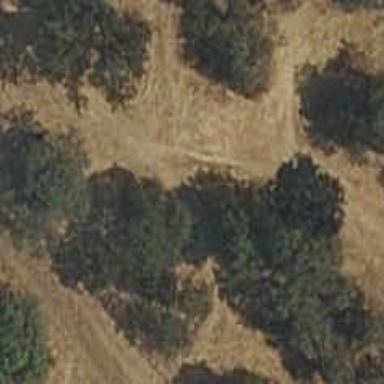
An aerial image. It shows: Dirt path.